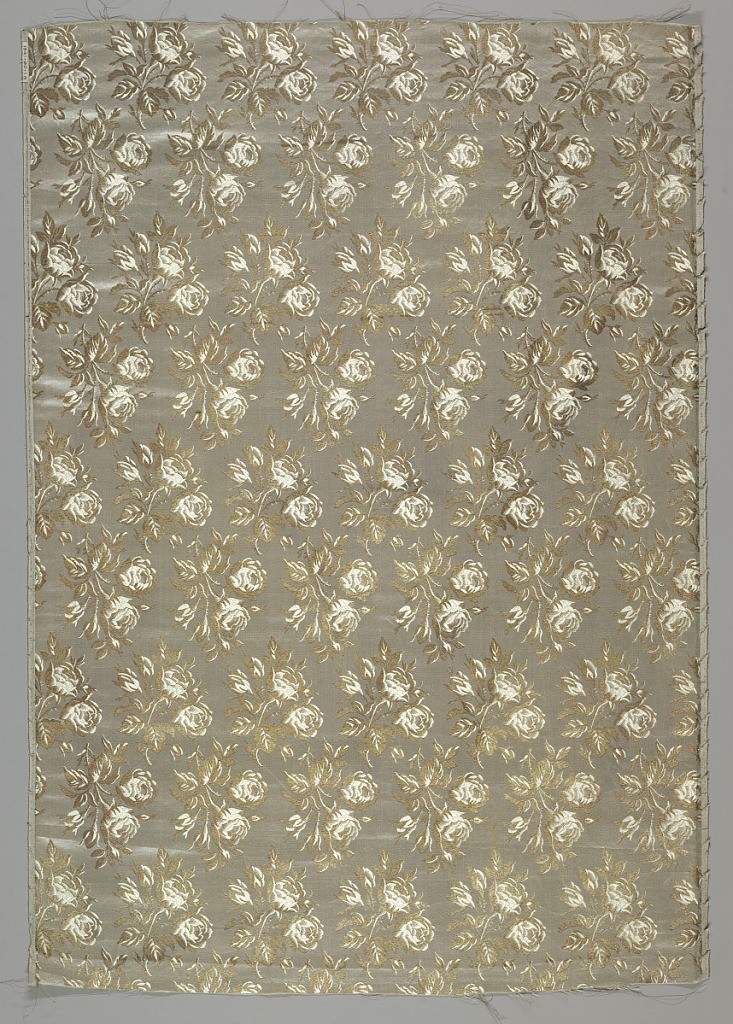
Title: Textile
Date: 19th century
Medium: silk, metal Technique: compound satin weave
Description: White and gold. White satin ground. Two wefts: gold and white. Design of rose sprays with two full roses and four rosebuds and leaves, created by floats of white and gold wefts.